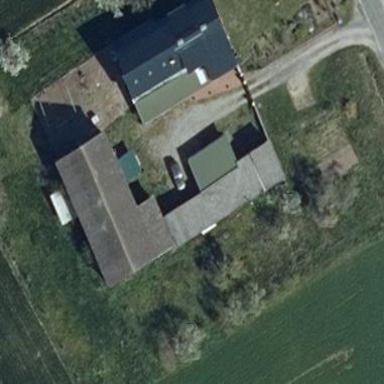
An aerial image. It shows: Shed building.